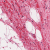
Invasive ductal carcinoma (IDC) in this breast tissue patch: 0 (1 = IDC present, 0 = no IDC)